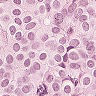
Metastatic tissue present: yes